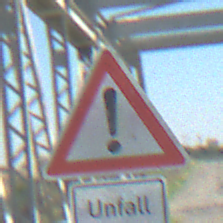
Verkehrszeichen: Gefahrenstelle
Zusatzzeichen unten: HinweiseAufGefahrenDurchVerbaleAngabe8
Umgebung: Outdoor, Special
Tageszeit: MorningAfternoon
Wetter: Clear
Licht: Natural
Jahreszeit: NotSpecified
Kontrast: HighContrast